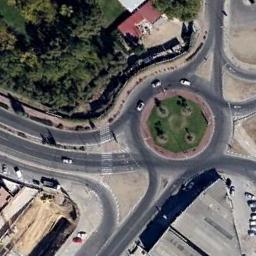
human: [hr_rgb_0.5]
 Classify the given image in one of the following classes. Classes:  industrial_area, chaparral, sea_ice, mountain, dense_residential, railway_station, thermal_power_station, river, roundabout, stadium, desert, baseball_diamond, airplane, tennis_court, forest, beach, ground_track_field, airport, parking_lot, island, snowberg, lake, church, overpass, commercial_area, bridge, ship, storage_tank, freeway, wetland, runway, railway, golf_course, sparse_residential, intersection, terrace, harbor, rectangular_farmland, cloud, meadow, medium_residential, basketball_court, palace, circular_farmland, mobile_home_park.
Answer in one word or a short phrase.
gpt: roundabout